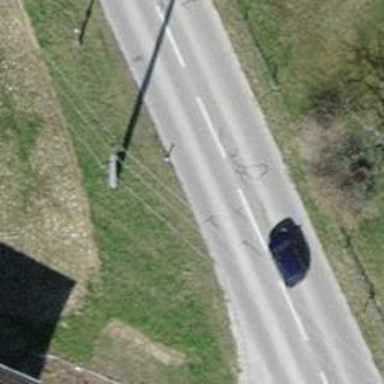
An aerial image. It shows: Secondary road with asphalt surface.